Question: I have a text in a linear layout android. Below that text I should keep two button exactly half with arrows at the end of the button. I am trying for this with various ways but I am not able to place the arrows correctly to both corners. Please help me in this regard.

My Code:
Below is my code. In that I am not able to view the arrows at right side. Please help me to keep the arrows exactly at the corners.
'''
<?xml version="1.0" encoding="utf-8"?>
<LinearLayout xmlns:android="http://schemas.android.com/apk/res/android"
android:orientation="vertical"
android:layout_width="fill_parent"
android:background="#FFFFFF"
android:layout_height="120dp">
<LinearLayout
android:orientation="vertical"
android:layout_width="fill_parent"
android:layout_height="wrap_content"
android:background="#FFFFFF"
android:padding="10dp">
<TextView
android:id="@+id/title"
android:layout_width="wrap_content"
android:layout_height="wrap_content"
android:text="Description"
android:textColor="#101010"
android:fontFamily="sans-serif-condensed"
android:textSize="20sp" />
</LinearLayout>
<LinearLayout
android:orientation="horizontal"
android:layout_width="match_parent"
android:layout_height="wrap_content"
android:background="#FFF"
android:padding="10dp"
android:weightSum="1">
<LinearLayout
android:orientation="horizontal"
android:layout_width="wrap_content"
android:layout_height="wrap_content"
android:background="#FFFFFF"
android:layout_weight="0.5">
<TextView
android:layout_width="wrap_content"
android:layout_height="wrap_content"
android:text="text1"
android:paddingTop="15dp"
android:textSize="24sp"
android:textColor="#0096FF"
android:fontFamily="sans-serif-light"
android:id="@+id/text1" />
<ImageView
android:layout_width="wrap_content"
android:layout_height="wrap_content"
android:src="@drawable/arrow" />
</LinearLayout>
<LinearLayout
android:orientation="horizontal"
android:background="#FFFFFF"
android:id="@+id/linearLayout1"
android:layout_width="wrap_content"
android:layout_height="match_parent">
<TextView
android:layout_width="match_parent"
android:layout_height="wrap_content"
android:text="text2"
android:paddingTop="15dp"
android:textSize="24sp"
android:textColor="#0096FF"
android:fontFamily="sans-serif-light"
android:id="@+id/text2" />
<ImageView
android:layout_width="wrap_content"
android:layout_height="wrap_content"
android:src="@drawable/arrow" />
</LinearLayout>
</LinearLayout>
</LinearLayout>
'''
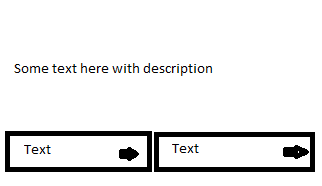
Answer: You need to use 'weights' in a 'LinearLayour' in order to equally size 'Views'.
For this to work, you will have to ensure that you add 'android:layout_width="0dp"' (or 'layout_height' if the LinearLayout is set to a vertical orientation) in order for the 'weight' to take precedence.
For example:
'''
<LinearLayout
android:layout_width="match_parent"
android:layout_height="wrap_content"
android:orientation="vertical">
<LinearLayout
android:layout_width="match_parent"
android:layout_height="wrap_content">
<TextView
android:layout_width="wrap_content"
android:layout_height="wrap_content"
android:text="Planting trees is good and useful because when a tree is planted, Chuck Norris round-house kicks himself in the face whilst dividing by Zero." />
</LinearLayout>
<LinearLayout
android:layout_width="match_parent"
android:layout_height="wrap_content"
android:orientation="horizontal">
<Button
android:layout_width="0dp"
android:layout_height="wrap_content"
android:layout_weight="1"
android:text="Button 1" />
<Button
android:layout_width="0dp"
android:layout_height="wrap_content"
android:layout_weight="1"
android:text="Button 2" />
</LinearLayout>
</LinearLayout>
'''
The above XML produces the following:

In order to ensure that the arrows are at the exact corner, you must override the system 'Button' in your 'styles' xml and within there specify 0 padding for the relevant corner.
For example:
'''
<!-- Base application theme. -->
<style name="AppTheme" parent="Theme.AppCompat.Light.DarkActionBar">
<!-- Customize your theme here. -->
<item name="android:buttonStyle">@style/MyButton</item>
</style>
<style name="MyButton" parent="Base.Widget.AppCompat.Button">
<item name="android:paddingRight">0dp</item>
</style>
'''
To align the text within a 'Button' or a 'TextView' to the left, simply add 'android:gravity="left|center_vertical"' within the 'Button' or 'TextView. Example:
'''
<Button
android:layout_width="wrap_content"
android:layout_height="wrap_content"
android:text="lol"
android:gravity="left|center_vertical"/>
'''